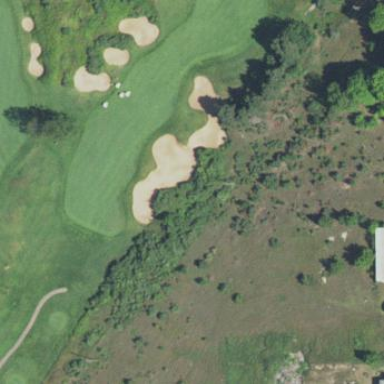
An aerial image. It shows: Golf bunker filled with sandy terrain.